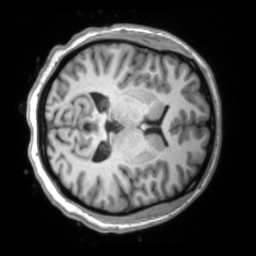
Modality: T1w
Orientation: axial
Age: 26
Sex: female
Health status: ill
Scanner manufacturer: siemens
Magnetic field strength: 3 T
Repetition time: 2.2 s
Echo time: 0.00157 s